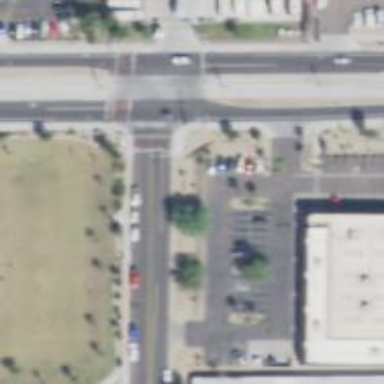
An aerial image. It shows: Solid stop line on the road.